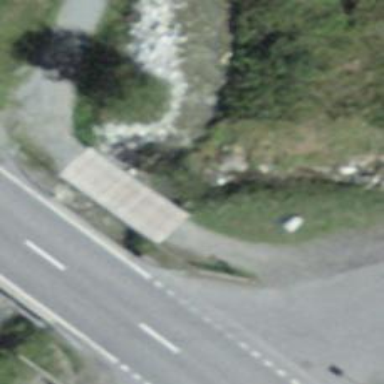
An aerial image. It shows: Bridge over well-maintained track. The track is designated for hiking with classic grooming.